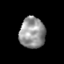
Tissue: skin
Cell type: Epithelial cells
Senescence score: 0.2216
Nuclear area (px): 775
Mean DAPI intensity: 149.903